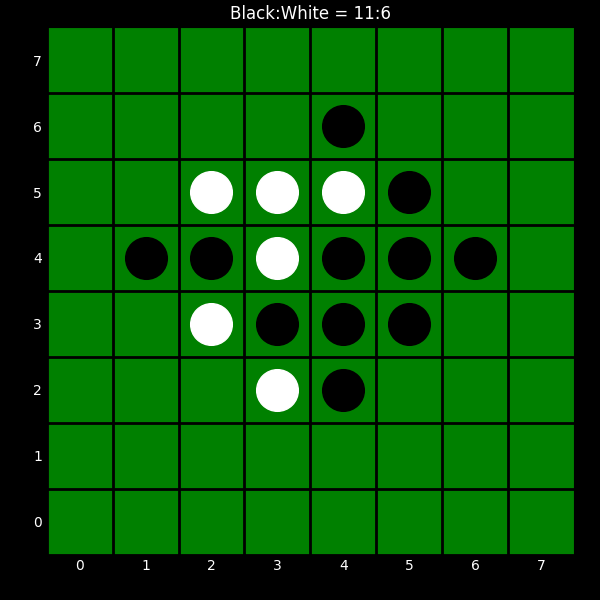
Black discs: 11
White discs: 6